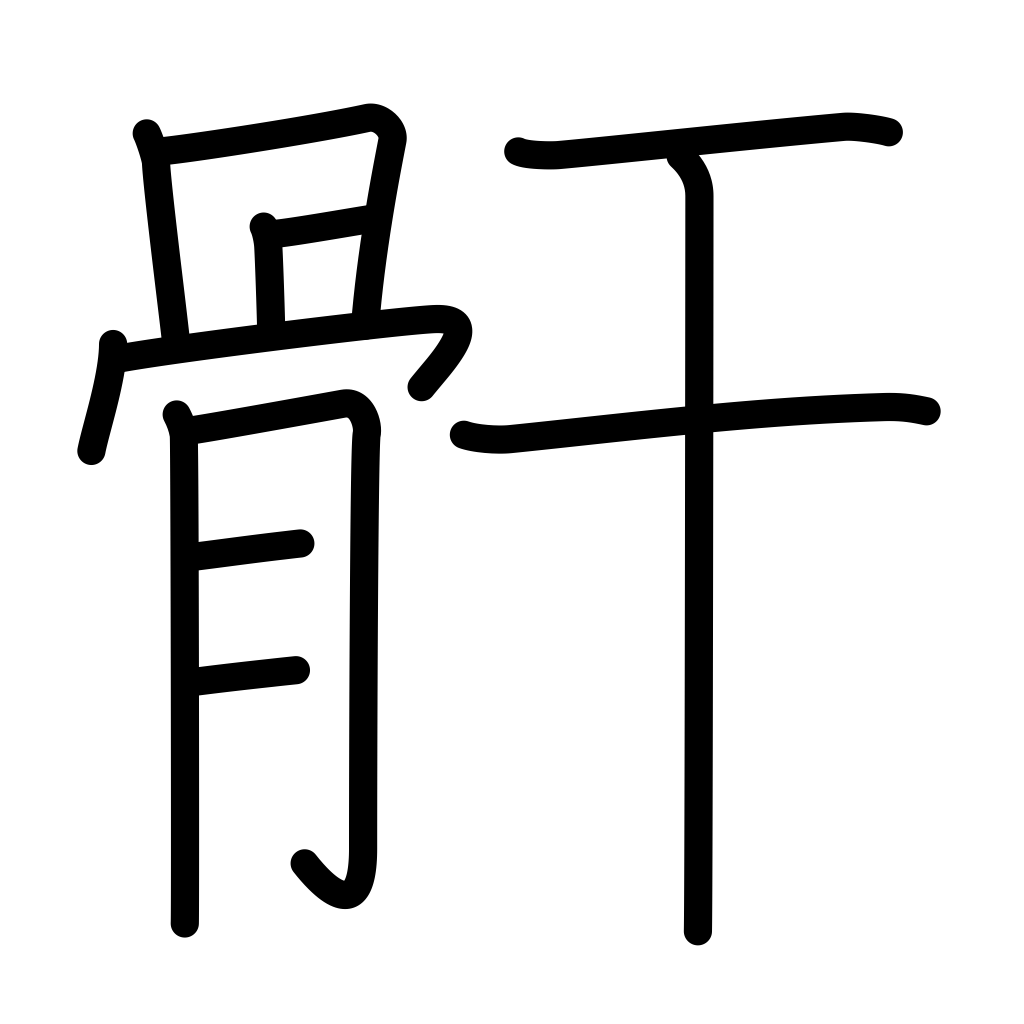
Meaning: leg, shin